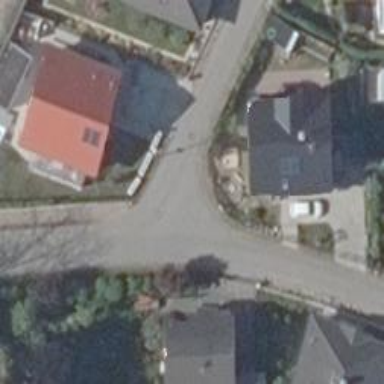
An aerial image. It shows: Living street.